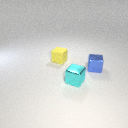
small blue metal cube behind small cyan metal cube